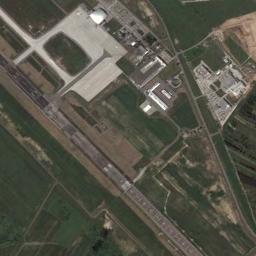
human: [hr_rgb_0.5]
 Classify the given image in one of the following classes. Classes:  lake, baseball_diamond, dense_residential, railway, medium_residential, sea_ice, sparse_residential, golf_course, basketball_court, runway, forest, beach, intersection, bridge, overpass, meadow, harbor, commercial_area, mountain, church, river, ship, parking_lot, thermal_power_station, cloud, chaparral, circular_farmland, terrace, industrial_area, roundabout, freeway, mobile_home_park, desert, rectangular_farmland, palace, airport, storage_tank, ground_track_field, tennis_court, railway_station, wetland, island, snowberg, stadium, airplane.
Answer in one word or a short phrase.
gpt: airport